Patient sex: M
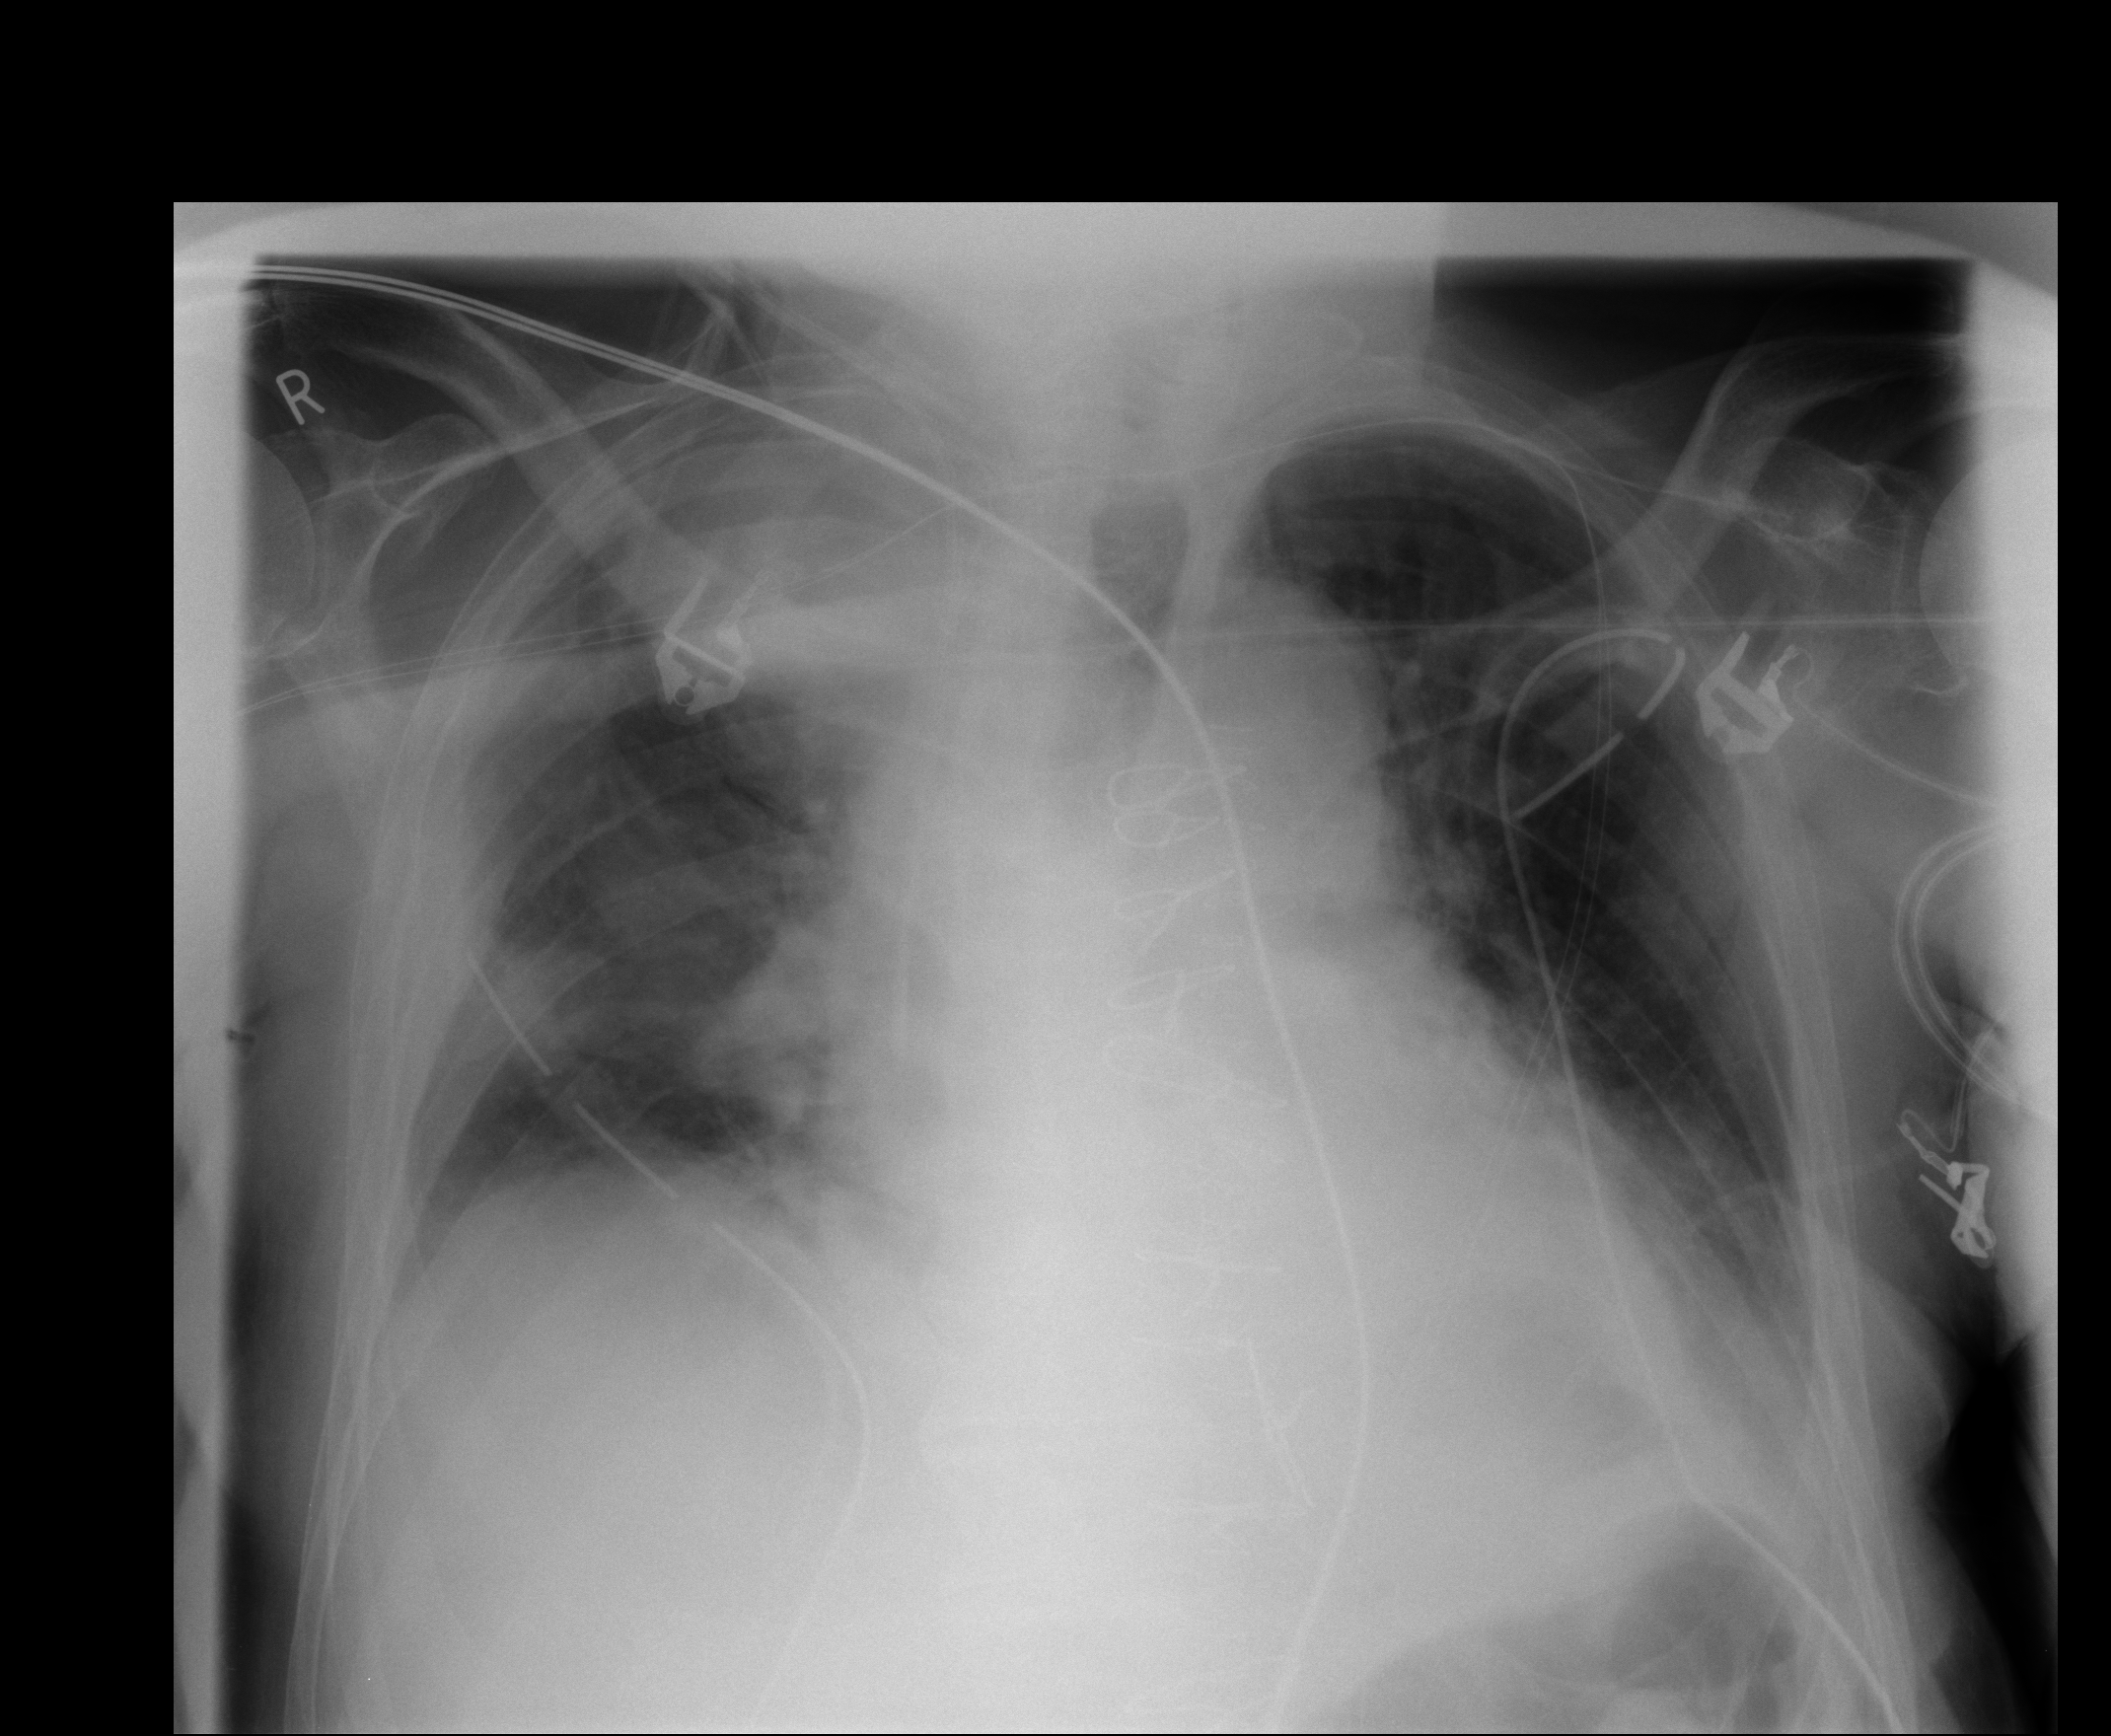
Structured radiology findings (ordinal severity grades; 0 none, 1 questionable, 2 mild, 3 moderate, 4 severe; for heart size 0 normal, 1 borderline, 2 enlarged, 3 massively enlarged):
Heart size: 2
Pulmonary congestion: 1
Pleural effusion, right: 1
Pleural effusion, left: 1
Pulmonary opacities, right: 2
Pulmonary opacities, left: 1
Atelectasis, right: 3
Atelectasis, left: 2